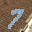
Label: 7